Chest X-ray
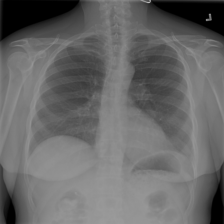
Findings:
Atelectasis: negative
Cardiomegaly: negative
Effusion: negative
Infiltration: negative
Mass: negative
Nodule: negative
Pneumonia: negative
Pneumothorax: negative
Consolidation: negative
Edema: negative
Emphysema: negative
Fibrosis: negative
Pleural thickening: negative
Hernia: negative